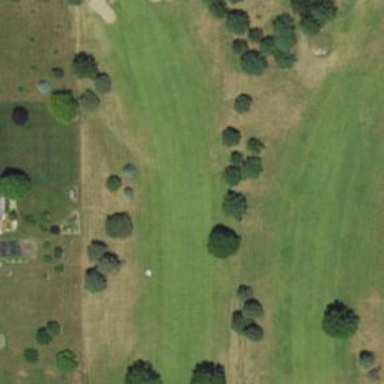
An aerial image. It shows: View of golf hole.